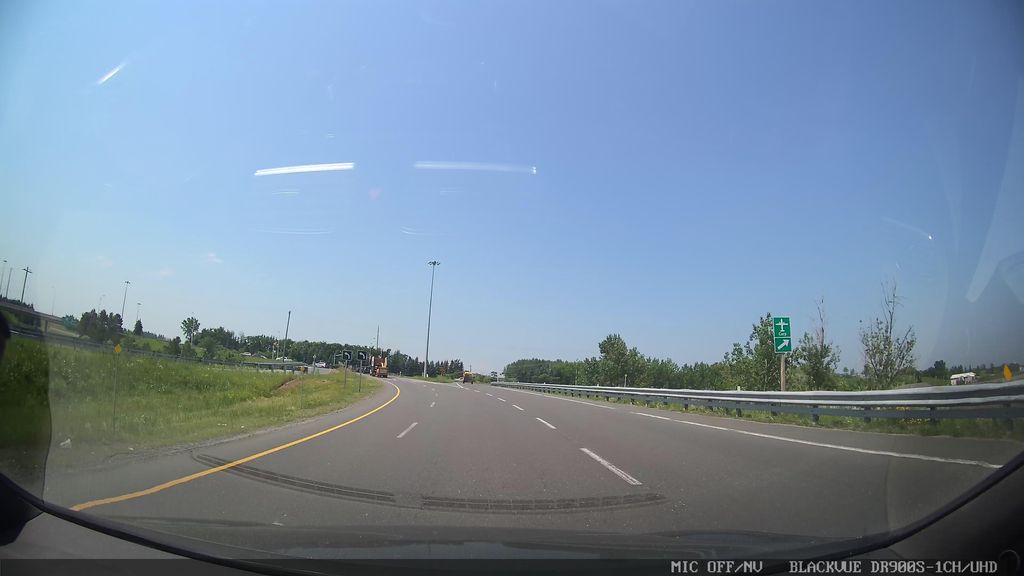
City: ottawa-gatineau